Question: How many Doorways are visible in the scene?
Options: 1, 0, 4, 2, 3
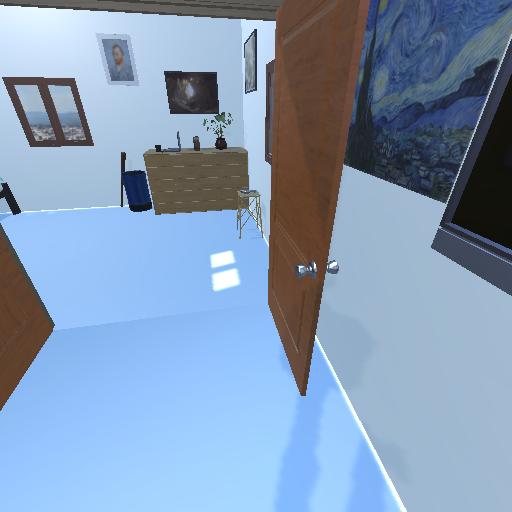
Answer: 1